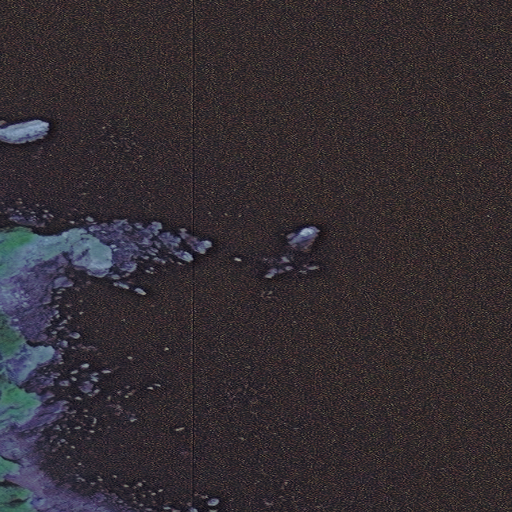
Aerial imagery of cape in Alaska named Gull Point containing only unknown